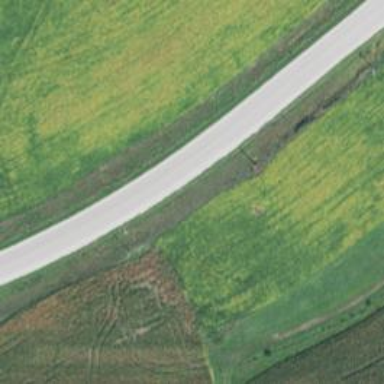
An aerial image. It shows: Secondary road.